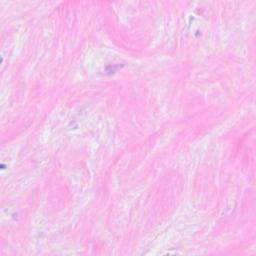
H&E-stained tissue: Breast